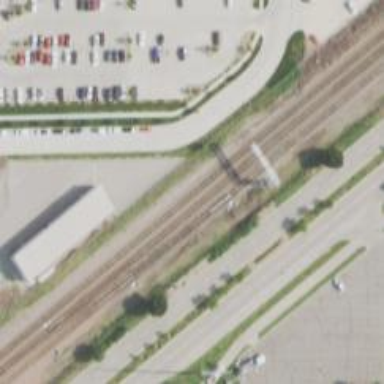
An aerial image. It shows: Railway signal.